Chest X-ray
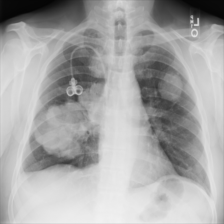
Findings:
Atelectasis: negative
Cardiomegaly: negative
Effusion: negative
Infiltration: negative
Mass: positive
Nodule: negative
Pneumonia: negative
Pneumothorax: negative
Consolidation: negative
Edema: negative
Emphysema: negative
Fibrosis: negative
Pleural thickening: negative
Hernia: negative